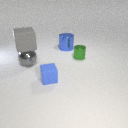
small blue rubber cube to the left of small green metal cylinder